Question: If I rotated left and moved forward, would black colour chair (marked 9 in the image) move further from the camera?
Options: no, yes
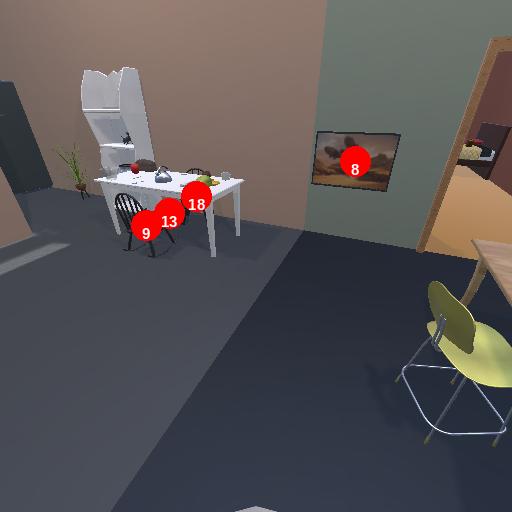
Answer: no